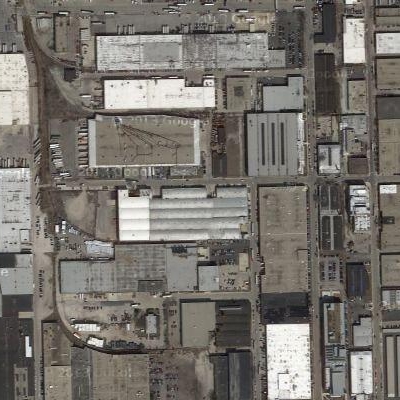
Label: Industry